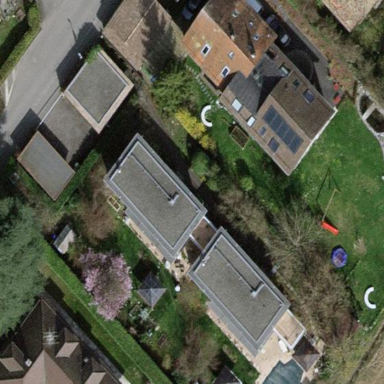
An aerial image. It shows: Garden surrounded by fence.